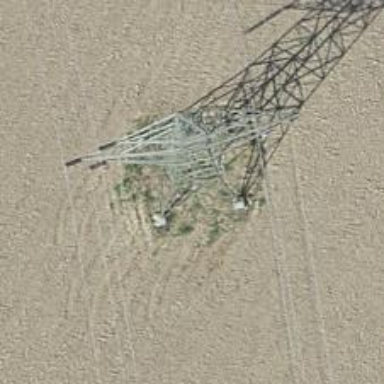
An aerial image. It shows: Power tower.